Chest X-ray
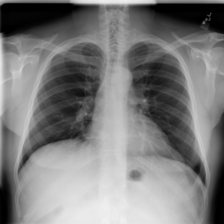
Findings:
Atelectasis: negative
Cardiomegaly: negative
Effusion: negative
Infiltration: negative
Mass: negative
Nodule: negative
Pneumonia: negative
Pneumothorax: negative
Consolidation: negative
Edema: negative
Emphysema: negative
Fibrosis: negative
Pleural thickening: negative
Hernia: negative